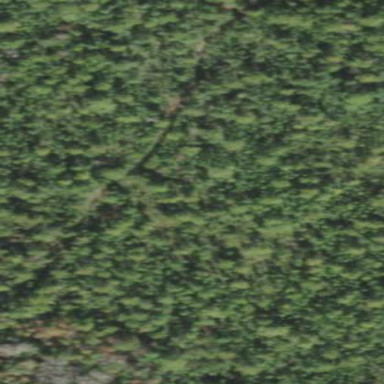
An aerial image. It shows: Needle-leaved woodland.